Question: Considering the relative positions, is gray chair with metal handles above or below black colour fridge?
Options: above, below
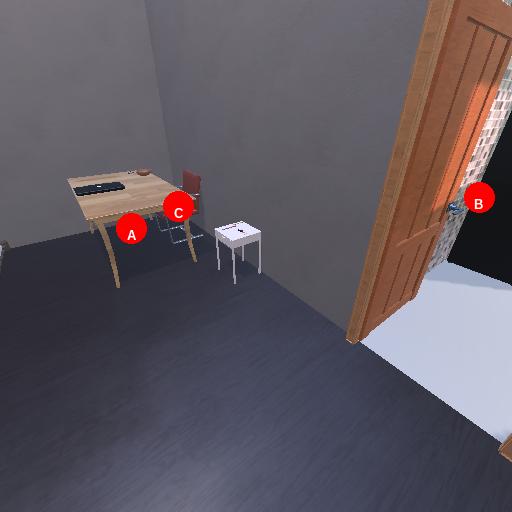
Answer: above